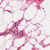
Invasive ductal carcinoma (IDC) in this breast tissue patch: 0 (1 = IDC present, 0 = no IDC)